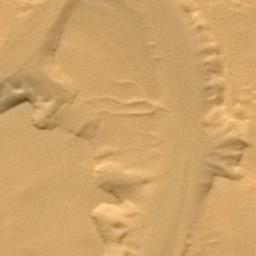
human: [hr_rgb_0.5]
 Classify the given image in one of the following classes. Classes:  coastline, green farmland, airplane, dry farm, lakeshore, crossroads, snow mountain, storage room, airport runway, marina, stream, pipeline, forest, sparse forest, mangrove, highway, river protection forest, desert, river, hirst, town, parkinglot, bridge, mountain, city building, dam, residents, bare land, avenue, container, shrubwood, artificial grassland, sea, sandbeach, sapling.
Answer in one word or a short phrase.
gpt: desert